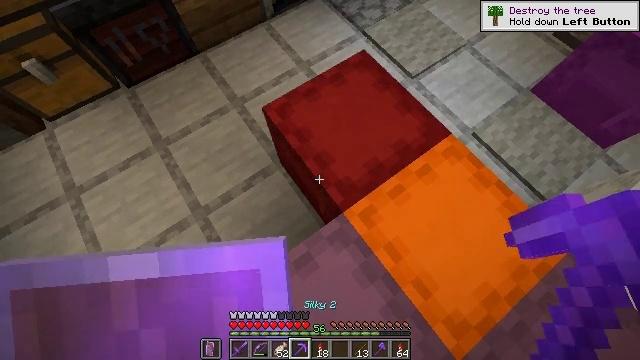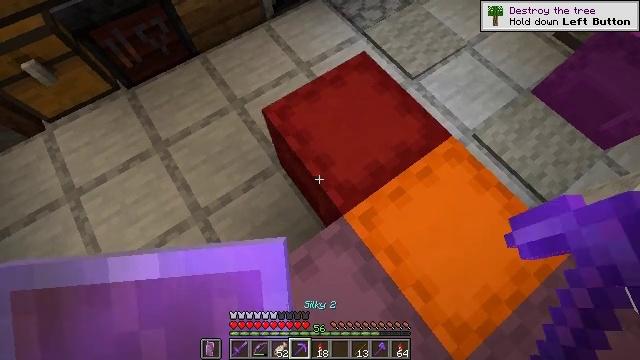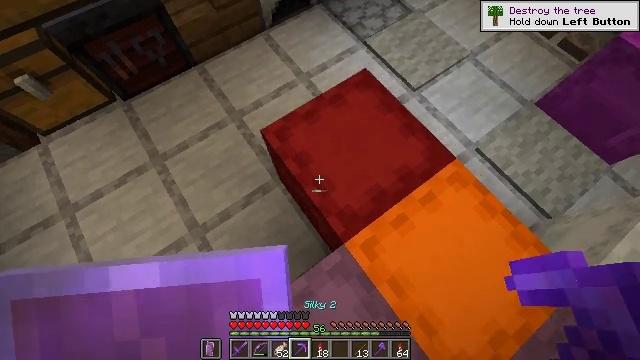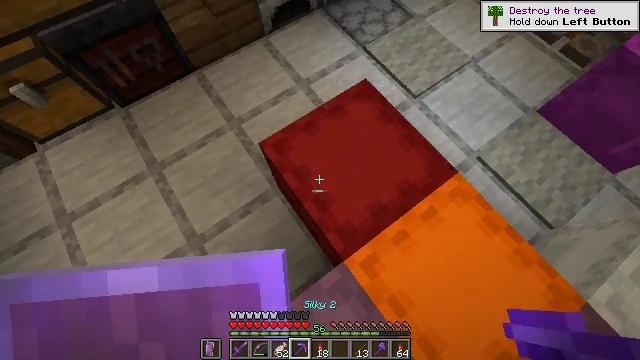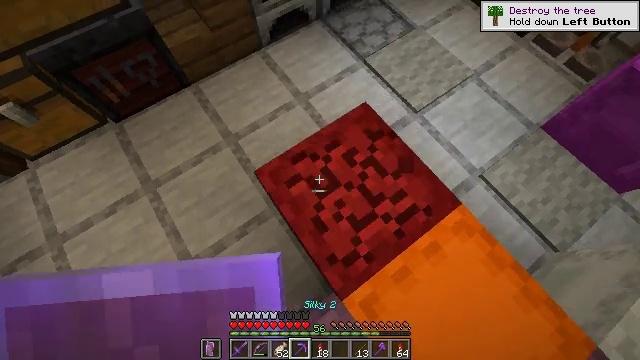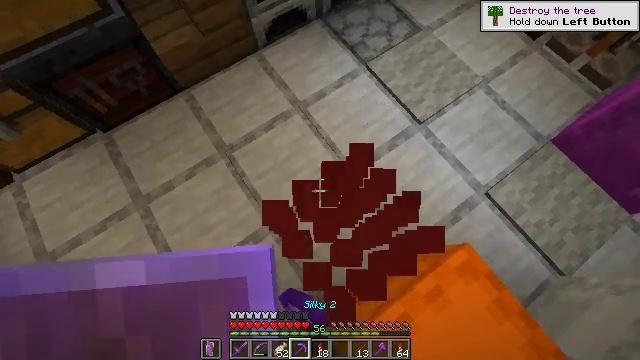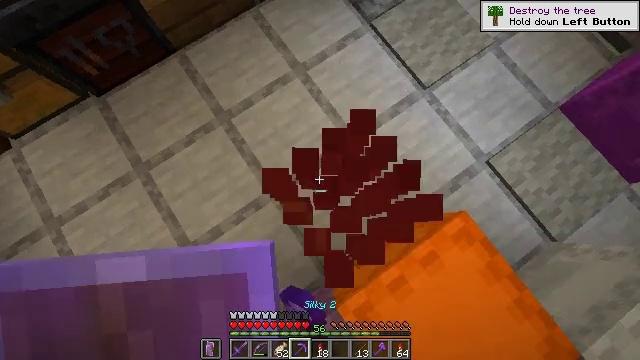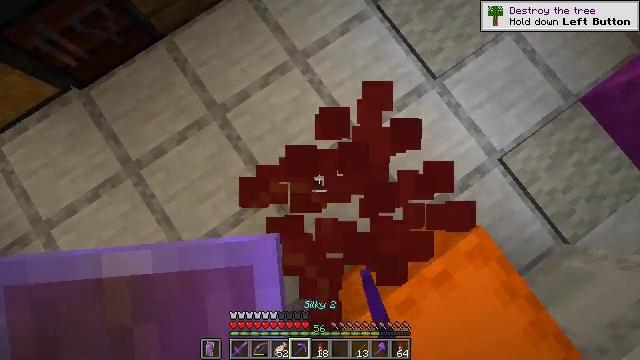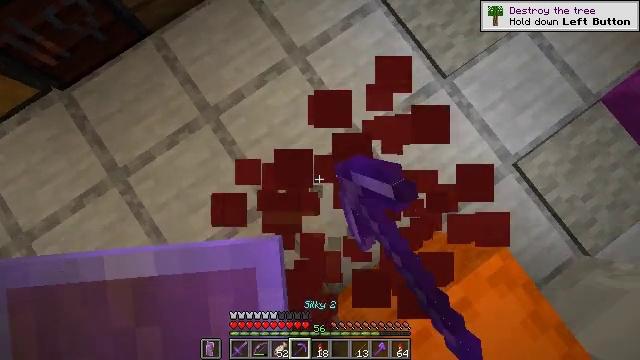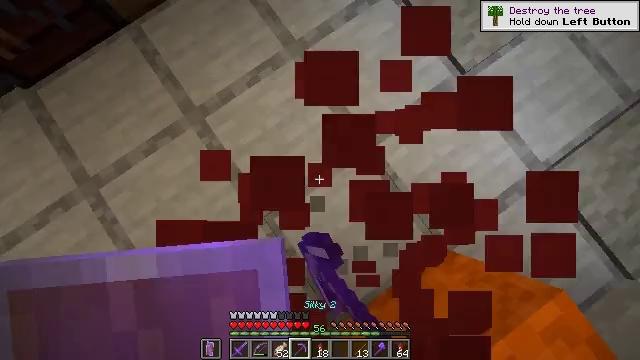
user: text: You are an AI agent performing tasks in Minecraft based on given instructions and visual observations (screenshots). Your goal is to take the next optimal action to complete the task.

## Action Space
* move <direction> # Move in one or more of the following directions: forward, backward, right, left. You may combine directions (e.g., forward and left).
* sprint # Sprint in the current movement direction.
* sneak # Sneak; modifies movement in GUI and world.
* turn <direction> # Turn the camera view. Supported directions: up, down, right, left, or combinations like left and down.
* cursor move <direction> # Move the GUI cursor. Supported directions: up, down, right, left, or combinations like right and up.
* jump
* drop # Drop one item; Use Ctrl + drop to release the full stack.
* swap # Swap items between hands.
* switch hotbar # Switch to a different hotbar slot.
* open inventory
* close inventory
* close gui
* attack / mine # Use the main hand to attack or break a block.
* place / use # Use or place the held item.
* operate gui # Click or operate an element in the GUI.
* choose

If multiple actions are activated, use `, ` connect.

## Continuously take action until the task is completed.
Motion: motion action
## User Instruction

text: Mine the red shulker box.
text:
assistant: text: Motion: move forward
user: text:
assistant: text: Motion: move forward
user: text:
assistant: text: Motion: move forward
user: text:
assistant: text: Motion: move forward, attack / mine
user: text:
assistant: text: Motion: move forward, turn down, attack / mine
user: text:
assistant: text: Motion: move forward, turn down, attack / mine
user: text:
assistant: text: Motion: turn down, attack / mine
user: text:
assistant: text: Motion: attack / mine
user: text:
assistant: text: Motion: attack / mine
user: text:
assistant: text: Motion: no_op